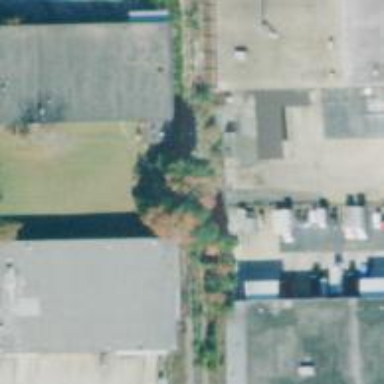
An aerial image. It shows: Abandoned railway spur.